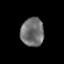
Tissue: prostate
Cell type: T cells
Senescence score: 0.237
Nuclear area (px): 644
Mean DAPI intensity: 112.578